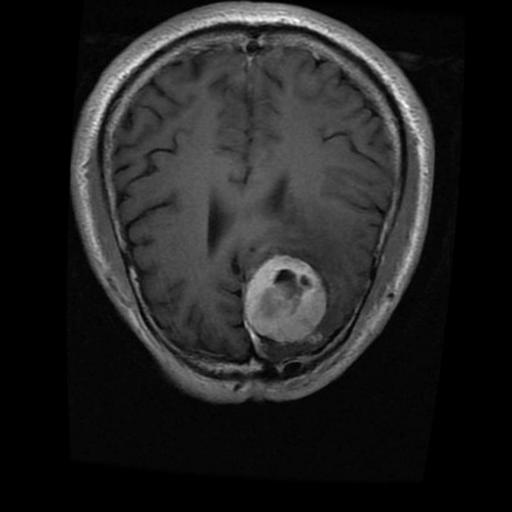
Label: meningioma